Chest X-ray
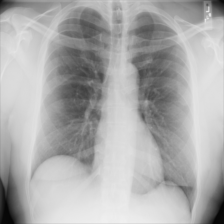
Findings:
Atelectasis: negative
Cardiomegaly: negative
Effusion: negative
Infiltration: negative
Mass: negative
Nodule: negative
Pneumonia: negative
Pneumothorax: negative
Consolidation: negative
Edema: negative
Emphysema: negative
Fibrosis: negative
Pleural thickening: negative
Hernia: negative